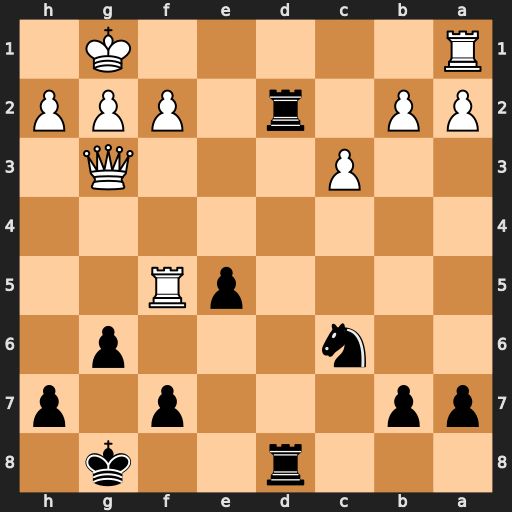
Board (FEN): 3r2k1/pp3p1p/2n3p1/4pR2/8/2P3Q1/PP1r1PPP/R5K1
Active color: b
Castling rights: -
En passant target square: -
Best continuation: Rd1+ Rxd1 Rxd1#